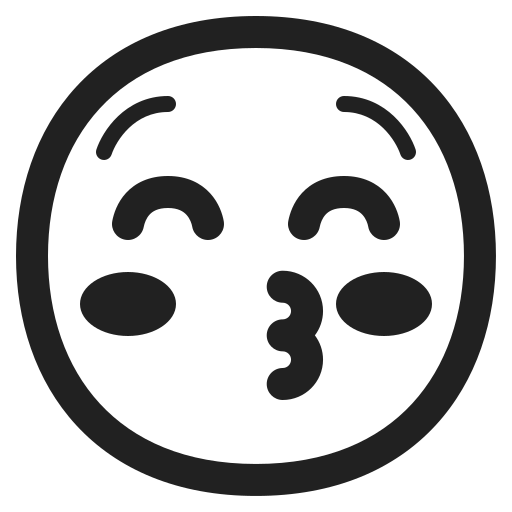
kissing face with closed eyes high contrast